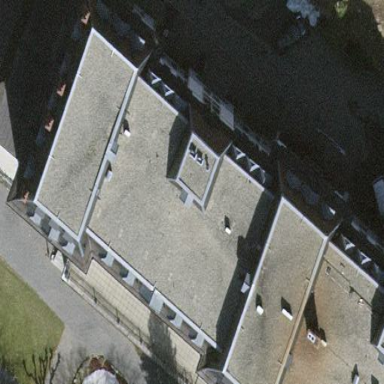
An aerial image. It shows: School building with school amenities.